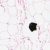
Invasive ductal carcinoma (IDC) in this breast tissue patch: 0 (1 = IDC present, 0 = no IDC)